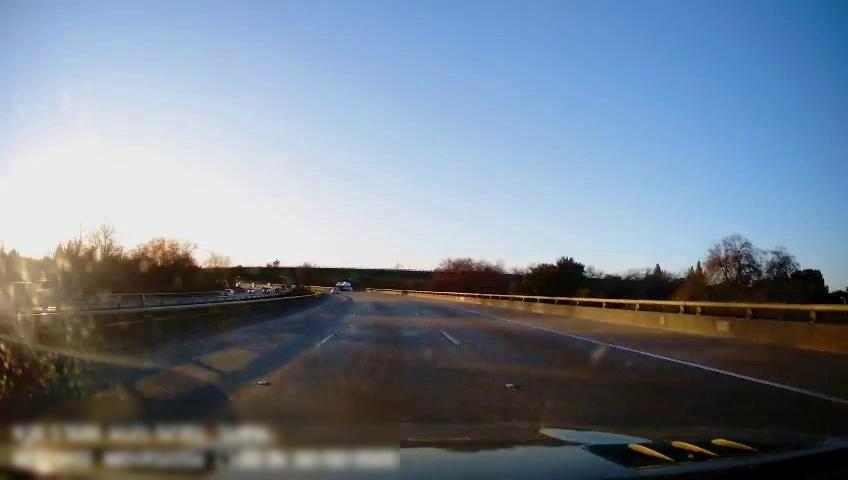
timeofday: Day
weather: Sunny
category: Drivable Space
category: Drivable Space
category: Vehicles | Truck
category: Vehicles | Car
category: Lanes | Current Lane
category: Lanes | Current Lane
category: Lanes | Alternate Lane